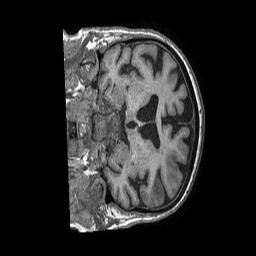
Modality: T1w
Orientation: coronal
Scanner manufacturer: philips
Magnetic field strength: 1.5 T
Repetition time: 0.007776 s
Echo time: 0.003547 s